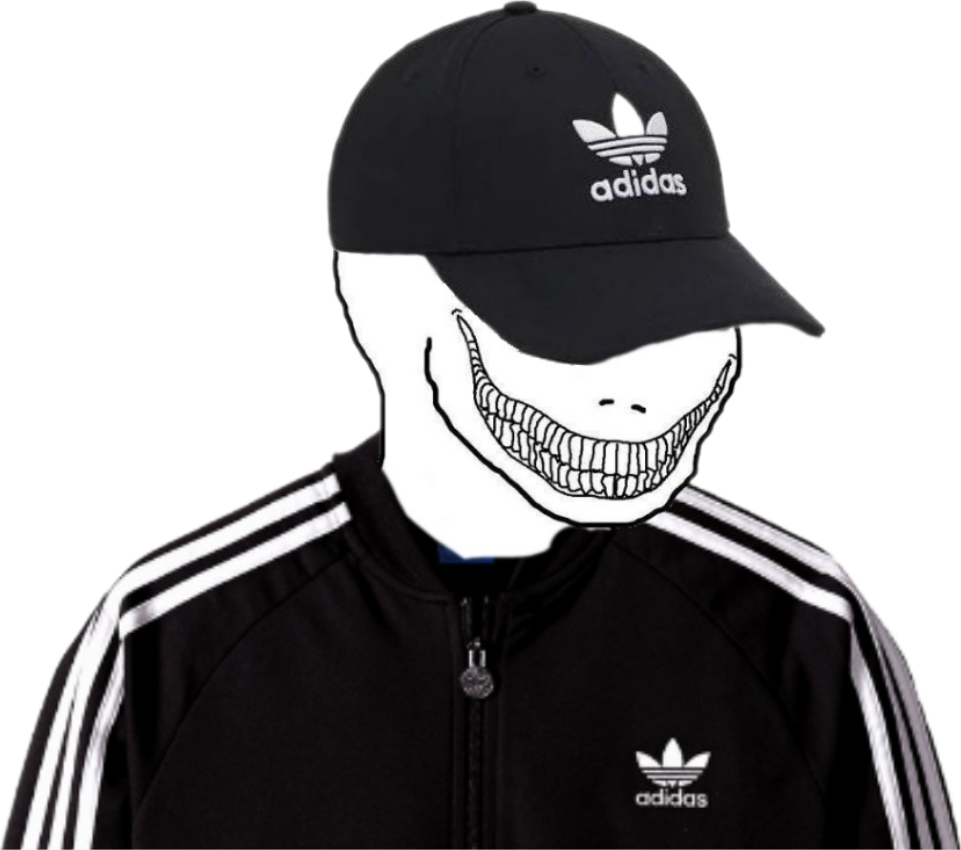
Label: 5_Oomer